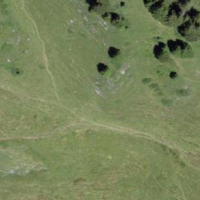
EUNIS habitat code: 23
Species observed at this site:
Dactylorhiza majalis